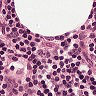
Metastatic tissue present: no